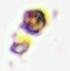
Label: Detritus